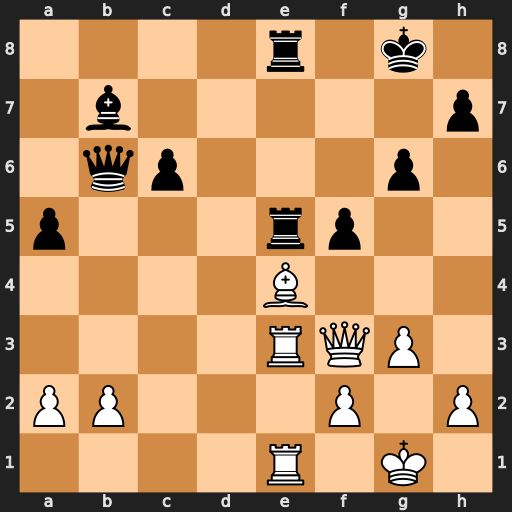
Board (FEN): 4r1k1/1b5p/1qp3p1/p3rp2/4B3/4RQP1/PP3P1P/4R1K1
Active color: w
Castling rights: -
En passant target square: -
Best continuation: Bd5+ cxd5 Rxe5 Rxe5 Rxe5